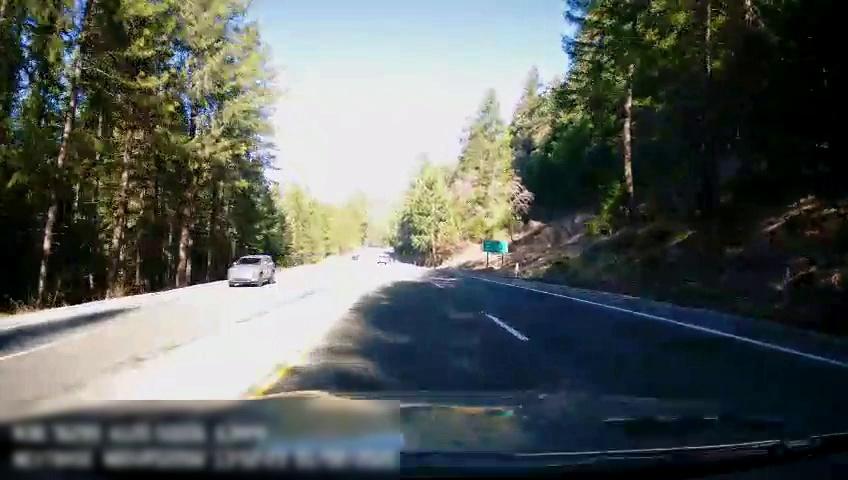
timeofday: Day
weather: Sunny
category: Drivable Space
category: Vehicles | Car
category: Vehicles | SUV
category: Lanes | Current Lane
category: Lanes | Current Lane
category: Lanes | Alternate Lane
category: Lanes | Opposite Lane
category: Traffic | Signs